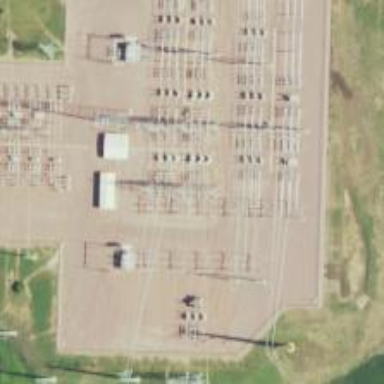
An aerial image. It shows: Switch used for power control.